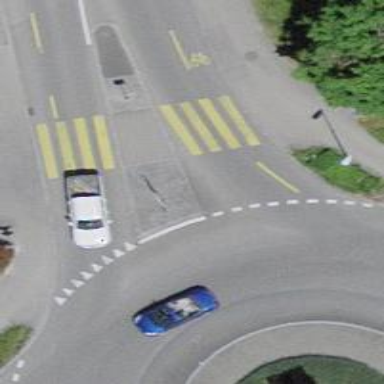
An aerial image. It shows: Zebra crossing with road island.